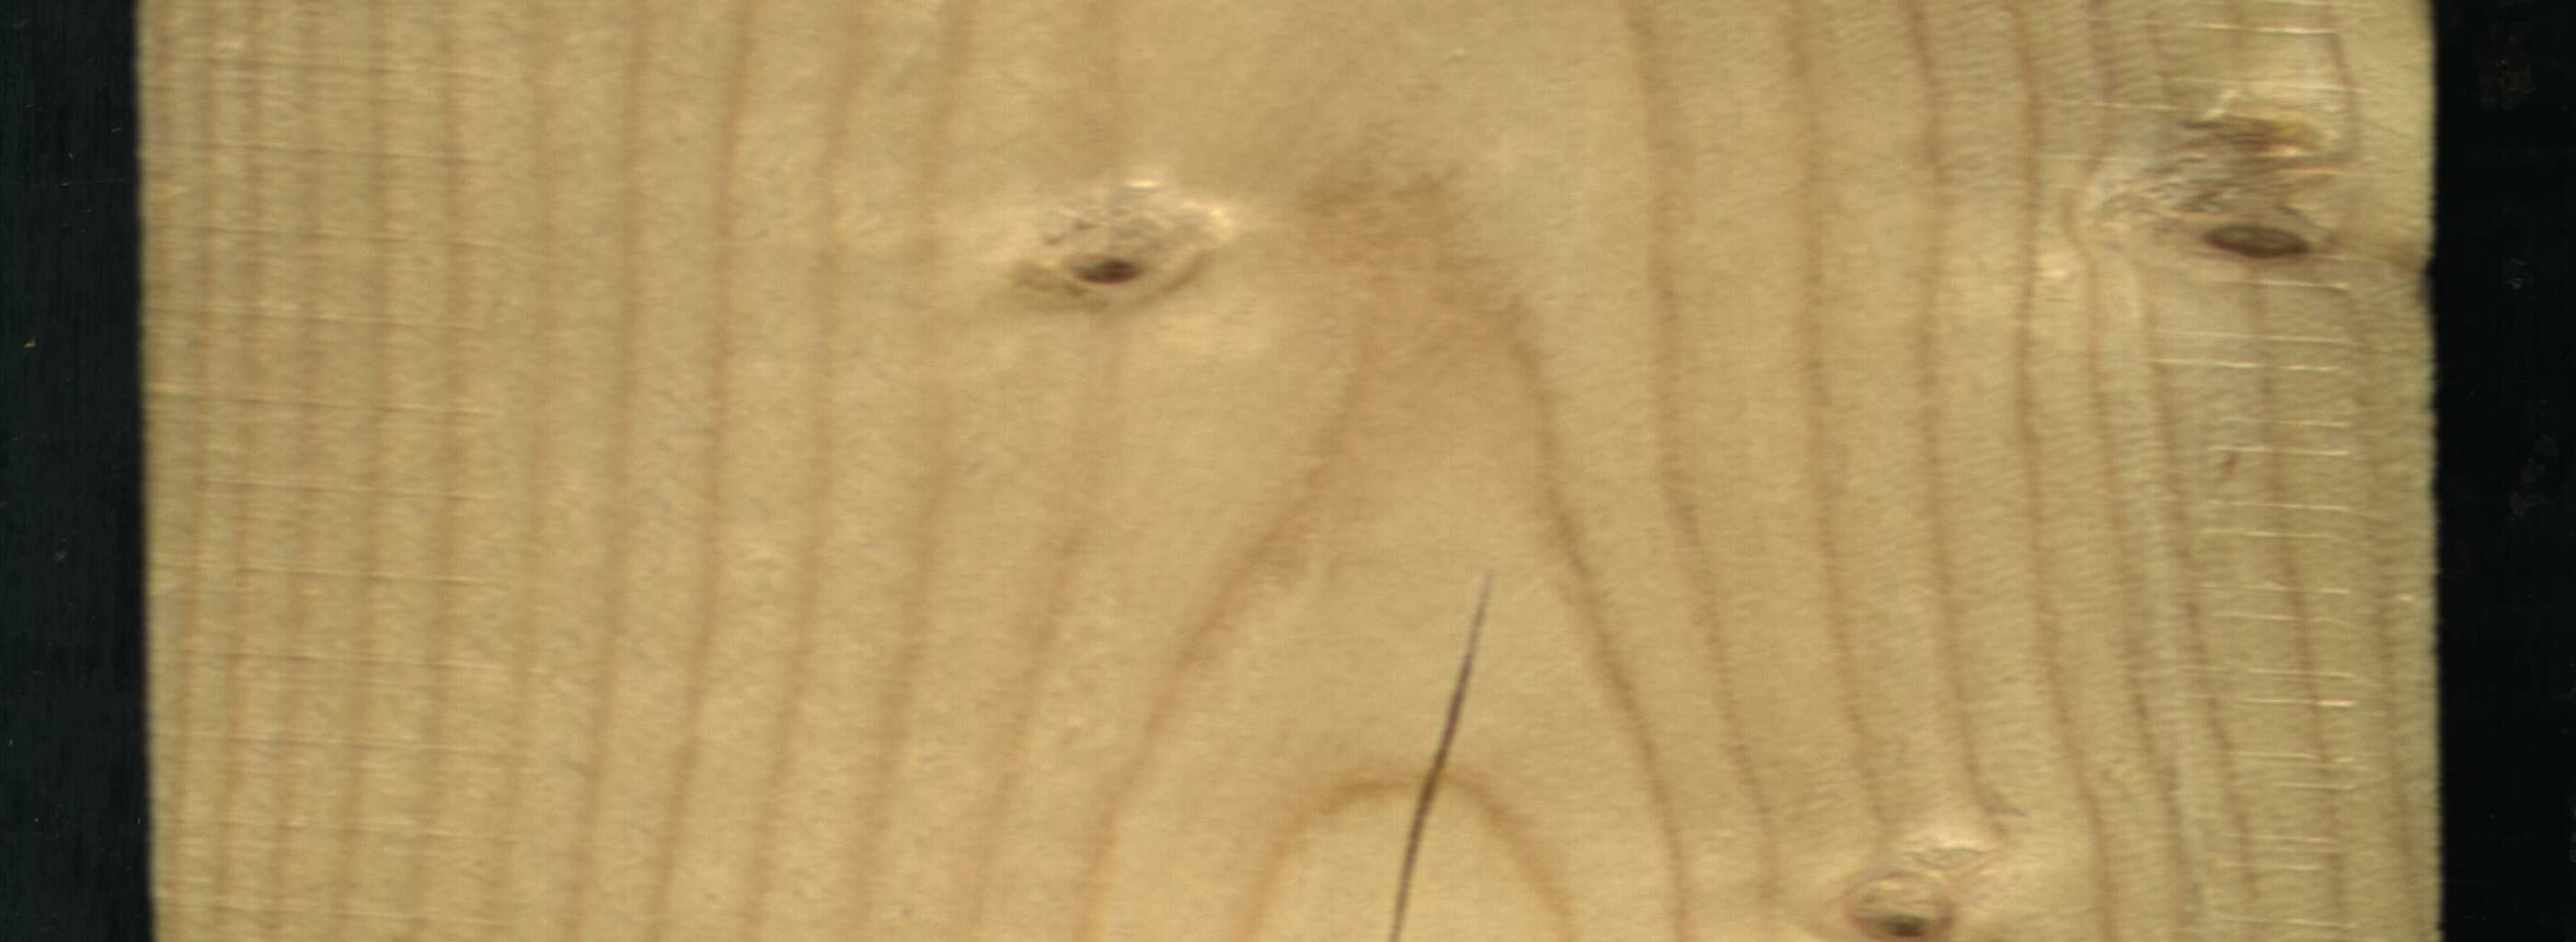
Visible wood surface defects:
Crack
Live_Knot
Live_Knot
Live_Knot